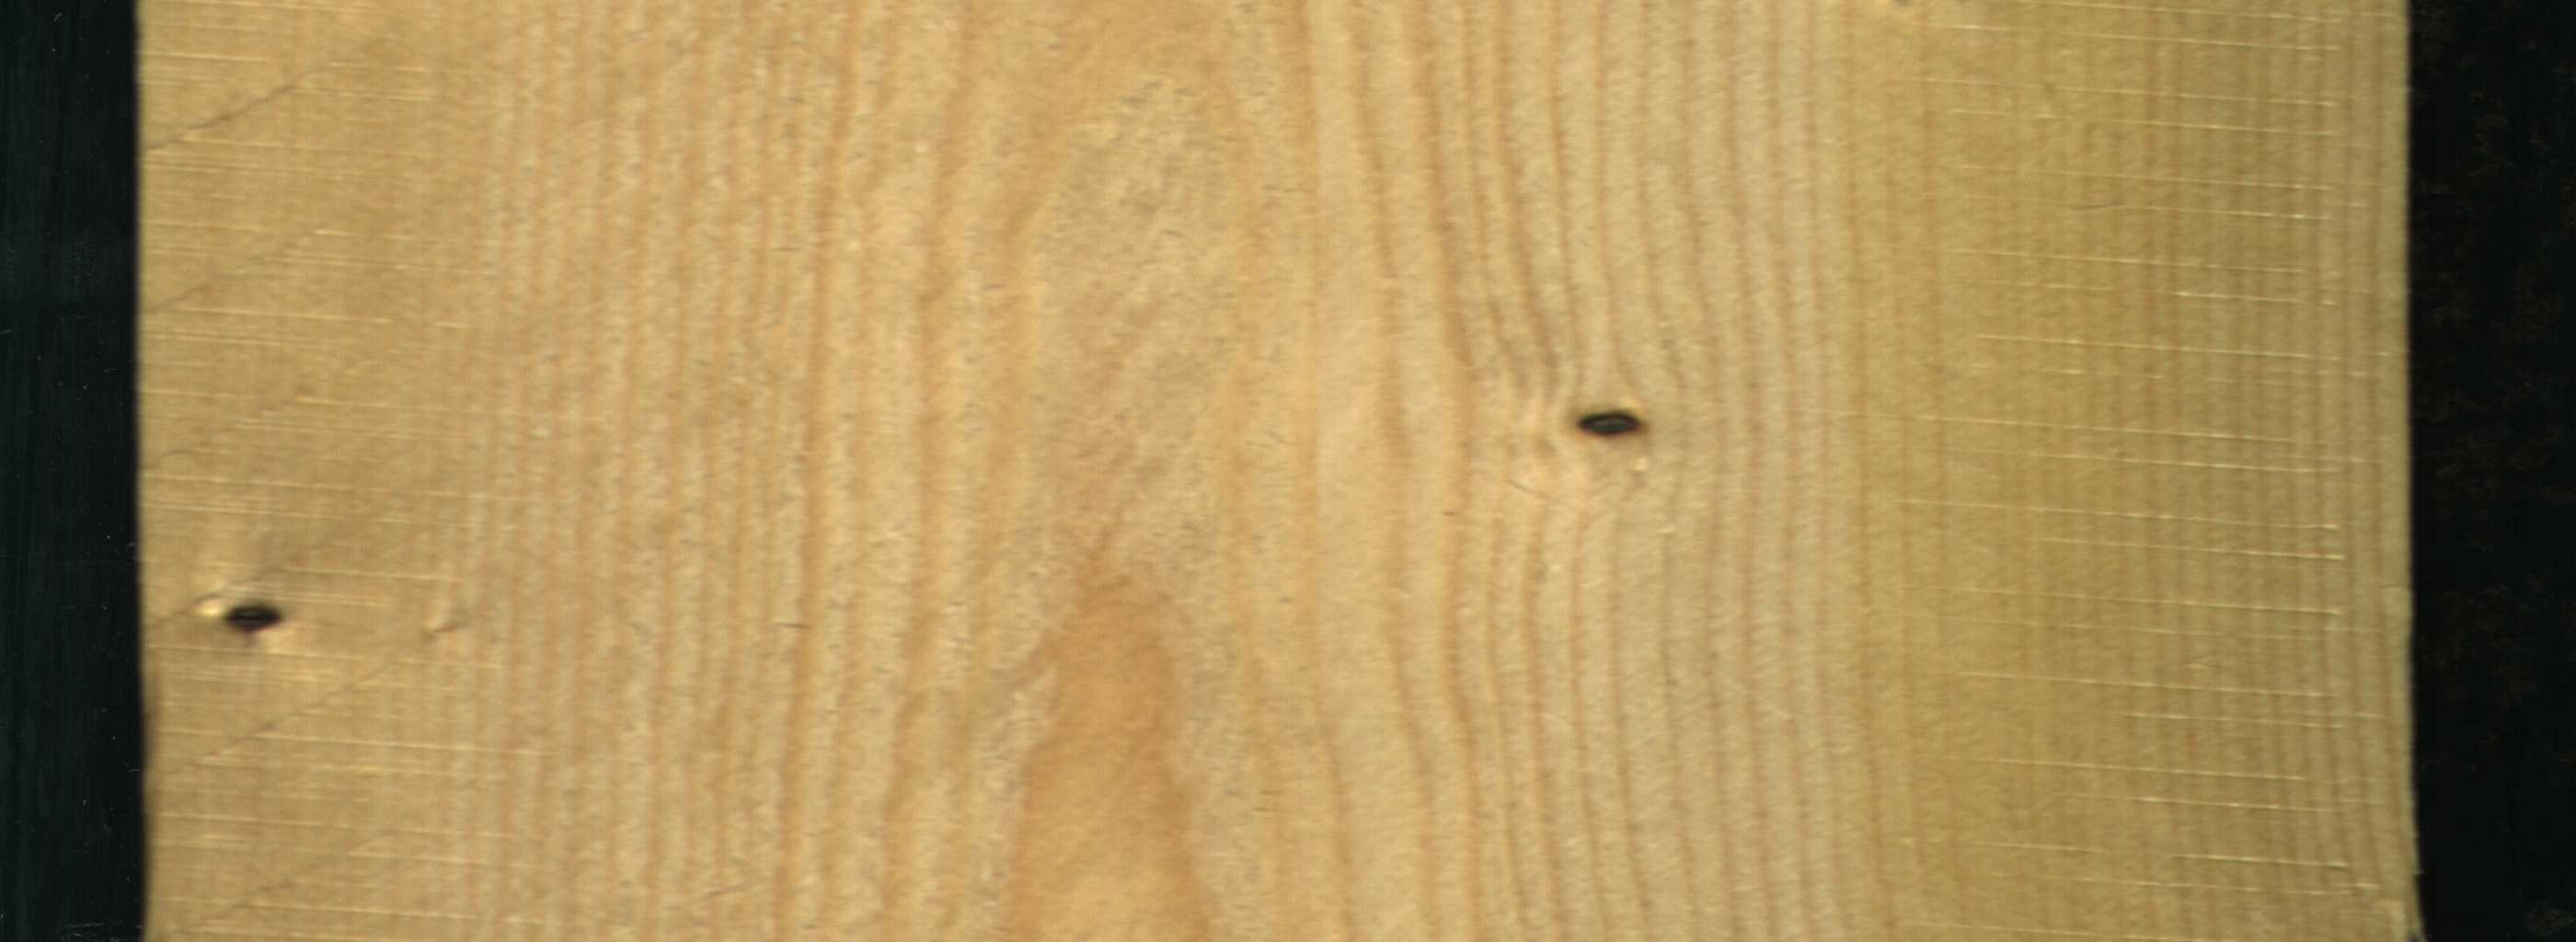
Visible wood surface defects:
Dead_Knot
Dead_Knot